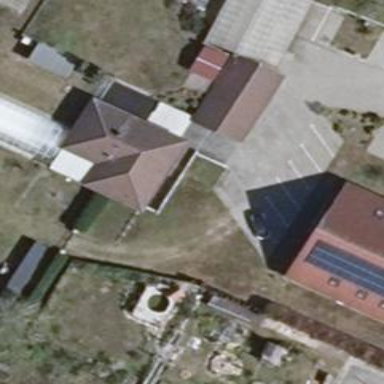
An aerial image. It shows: Residential building.